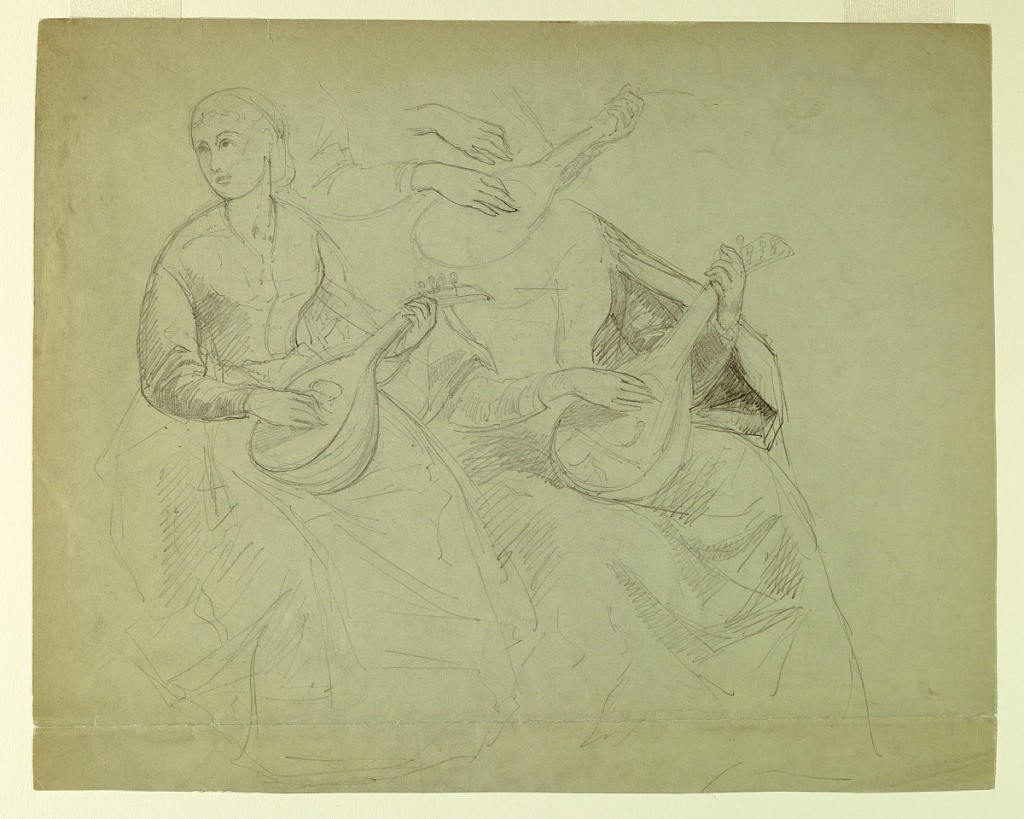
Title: Sketches of a Woman with a Lute, Study for "Titian Showing the Entombment to Charles V and Clement VII"
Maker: Daniel Huntington, American, 1816–1906
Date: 1871–72
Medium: Graphite on light green wove paper
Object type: Drawing
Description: Woman, left, seated and looking to left, a lute in her lap. Figure and lute again, toward the right in the same position. Lute and hands above, center.